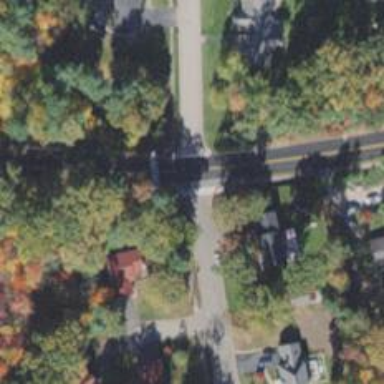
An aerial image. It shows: Road with stop sign.